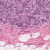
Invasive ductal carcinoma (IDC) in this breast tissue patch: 0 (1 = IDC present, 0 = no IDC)